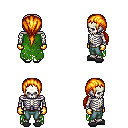
a pixel art fantasy rpg character, male body template, skeleton, green tattered cape, teal pants, light blonde ponytail hairstyle, gold gloves, gray slippers, four views (front, back, left, right), 2x2 character sprite sheet, small pixel art, hard edges, no anti-aliasing